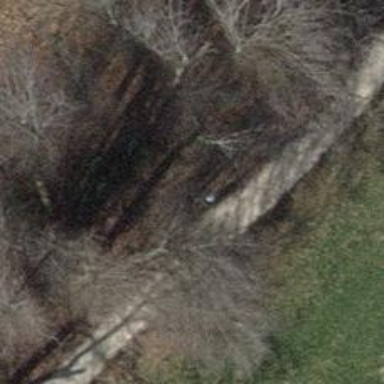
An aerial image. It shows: Brown bench in the vicinity.